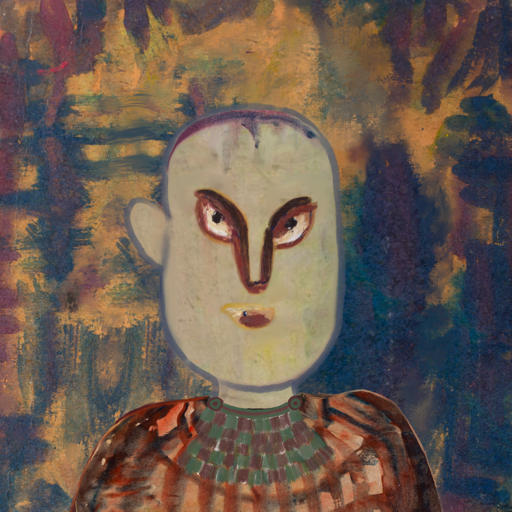
Background: InTheSun, Head And Neck Front: Hill_Girl, Face Front: After_Raid, Bust: Orphan, Hair Front: Blank, Head Accessory: Blank, Second Necklace: After_Raid, Necklace: Blank, Baby: Blank